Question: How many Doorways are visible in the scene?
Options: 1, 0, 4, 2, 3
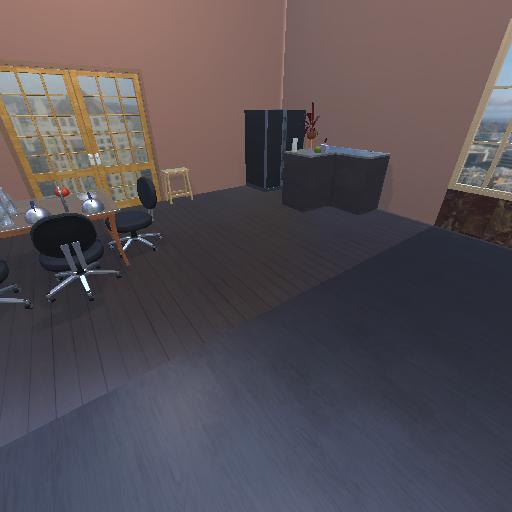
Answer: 1